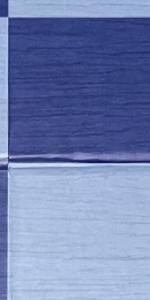
Label: Empty